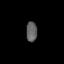
Tissue: lung
Cell type: Epithelial cells
Senescence score: 0.7864
Nuclear area (px): 221
Mean DAPI intensity: 92.878